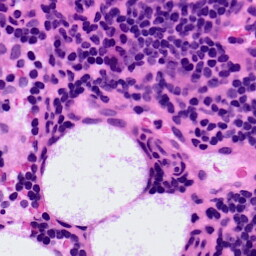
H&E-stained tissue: LymphNode